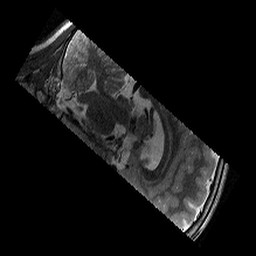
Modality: T2w
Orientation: sagittal
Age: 11
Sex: male
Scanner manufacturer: siemens
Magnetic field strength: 3 T
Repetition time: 9.23 s
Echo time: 0.067 s